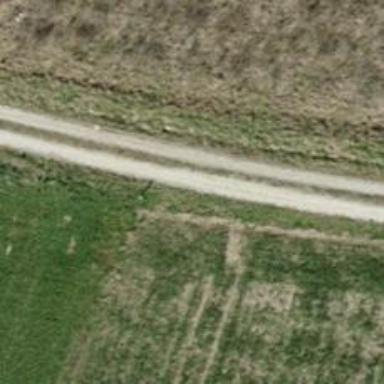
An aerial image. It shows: Track with pebblestone surface graded as grade3.